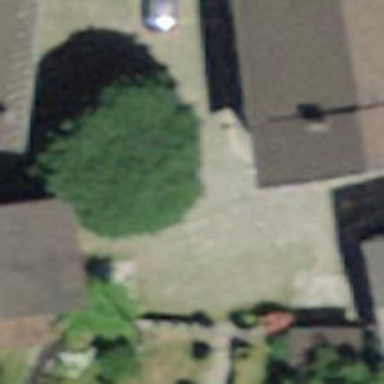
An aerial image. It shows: Cobblestone driveway.